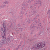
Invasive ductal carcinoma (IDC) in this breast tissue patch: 1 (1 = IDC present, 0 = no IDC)